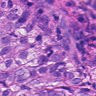
Metastatic tissue present: yes